Question: I am using Oracle 10 and PL/SQL Developer for the development. I have already tested from Net Manager that the database can be connected to, but when I tried to connect with PL/SQL Developer there was problem that I do not understand:
'''
ORA-12154: TNS:could not resolve the connect identifier specified
'''
I have already searched for solution for the problem but still it can't be resolved. Any advice?

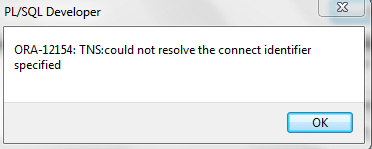
Answer: This was a hard one.
tnsping works. tnsnames.ora is correct.
This post solved it for me:
<URL>
If installation path of PL/SQL-Developer contains brackets, it screws up...
This will not work with win7:
"C:\Program Files (x86)\PLSQL Developer"
this does for me:
"C:\Program Files\PLSQL Developer"
I hope it helps for others.